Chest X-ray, AP view. Patient: 81 years old, sex F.
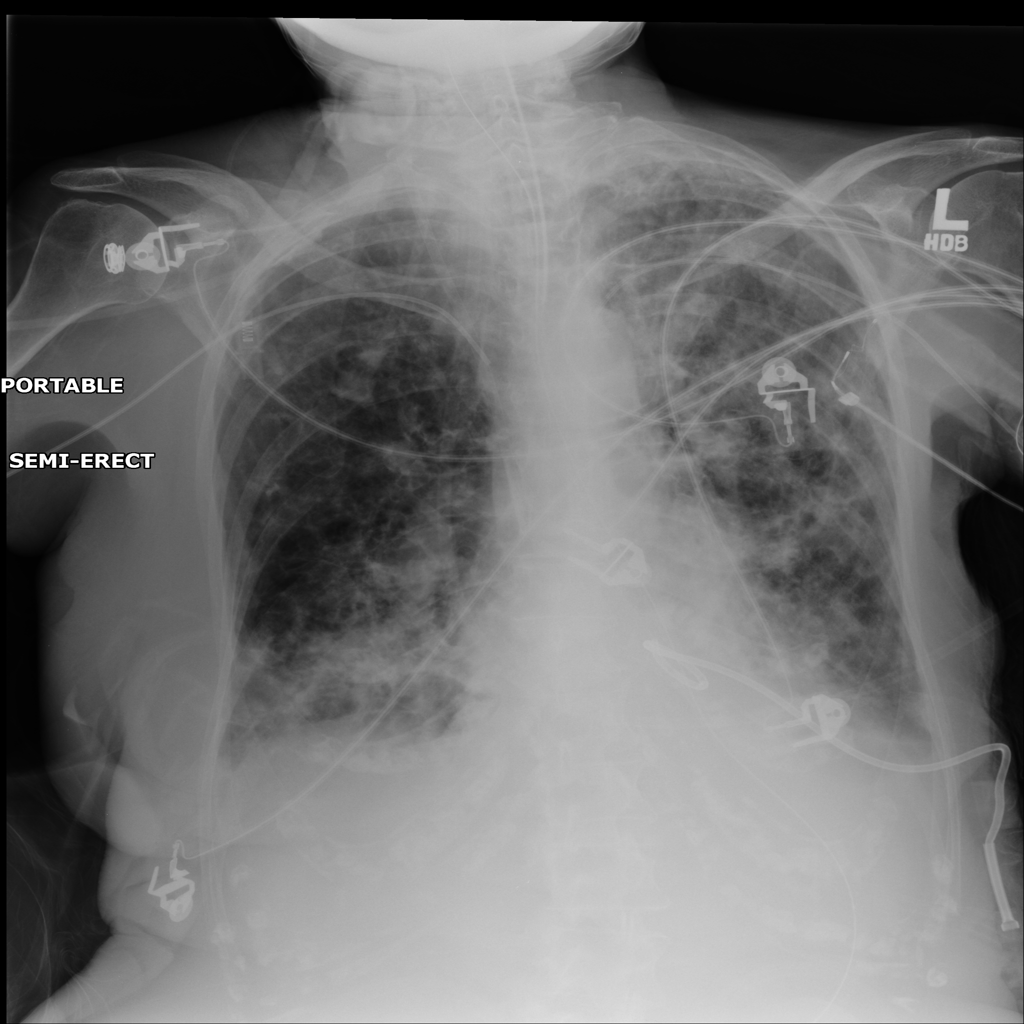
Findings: Effusion, Infiltration